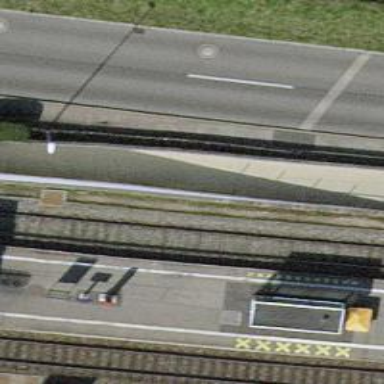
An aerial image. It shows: Railway stop with public transport stop position.